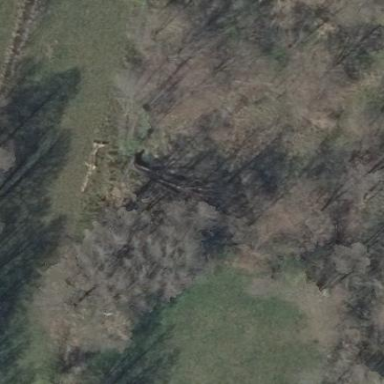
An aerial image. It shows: Deciduous broadleaved woodland.